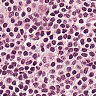
Metastatic tissue present: no